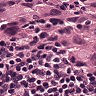
Metastatic tissue present: yes